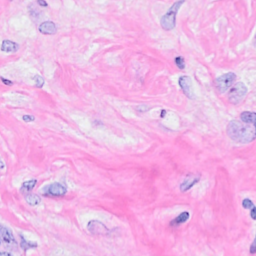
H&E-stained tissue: Breast